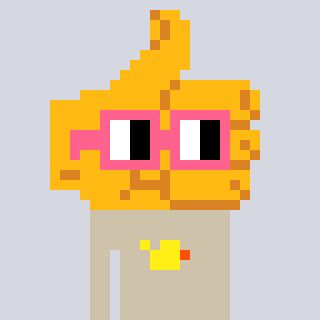
a pixel art character with square pink glasses, a thumbsup-shaped head and a bege-colored body on a cool background